Field crop: tomato
Growth stage: 2
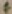
Species: solanum